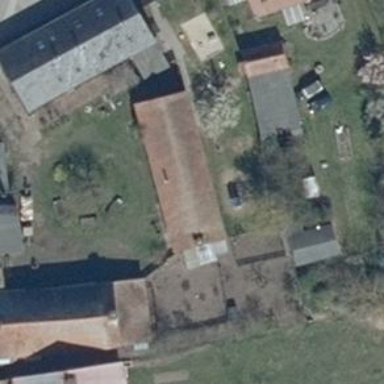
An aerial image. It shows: Nesting site on the roof that is used as support.